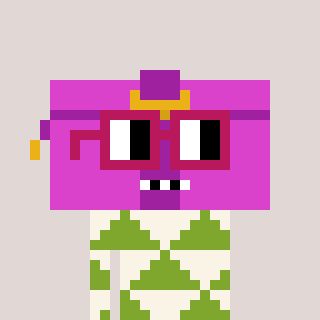
a pixel art character with square dark red glasses, a clutch-shaped head and a slimegreen-colored body on a warm background